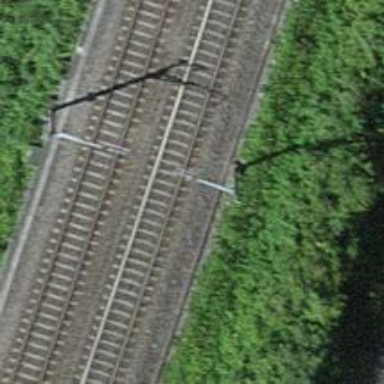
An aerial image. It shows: Single-track railway with electrified contact lines.